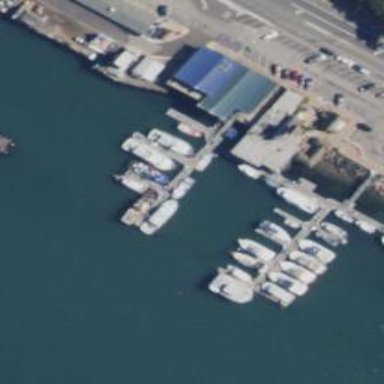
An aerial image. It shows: Man-made pier.